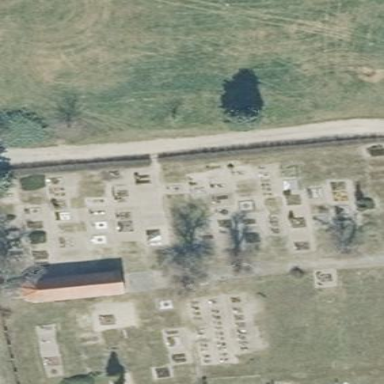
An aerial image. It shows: Cemetery.